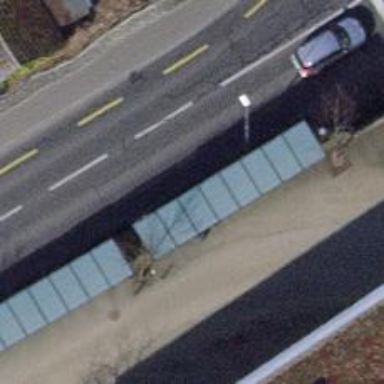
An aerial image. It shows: Bicycle parking facility.